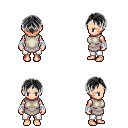
a pixel art fantasy rpg character, female body template, human, light skin, white tunic, white pants, gray parted hairstyle, white cloth bandages, four views (front, back, left, right), 2x2 character sprite sheet, small pixel art, hard edges, no anti-aliasing